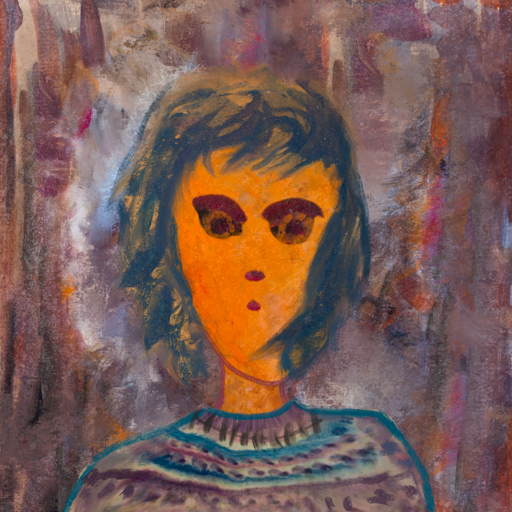
Background: Hypocrite, Head And Neck Front: Hypocrite, Face Front: Doll, Bust: HillGirl, Hair Front: InTheSun, Head Accessory: Blank, Second Necklace: Blank, Necklace: In_The_Sun, Baby: Blank